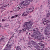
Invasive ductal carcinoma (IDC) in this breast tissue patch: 1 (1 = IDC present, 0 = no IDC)